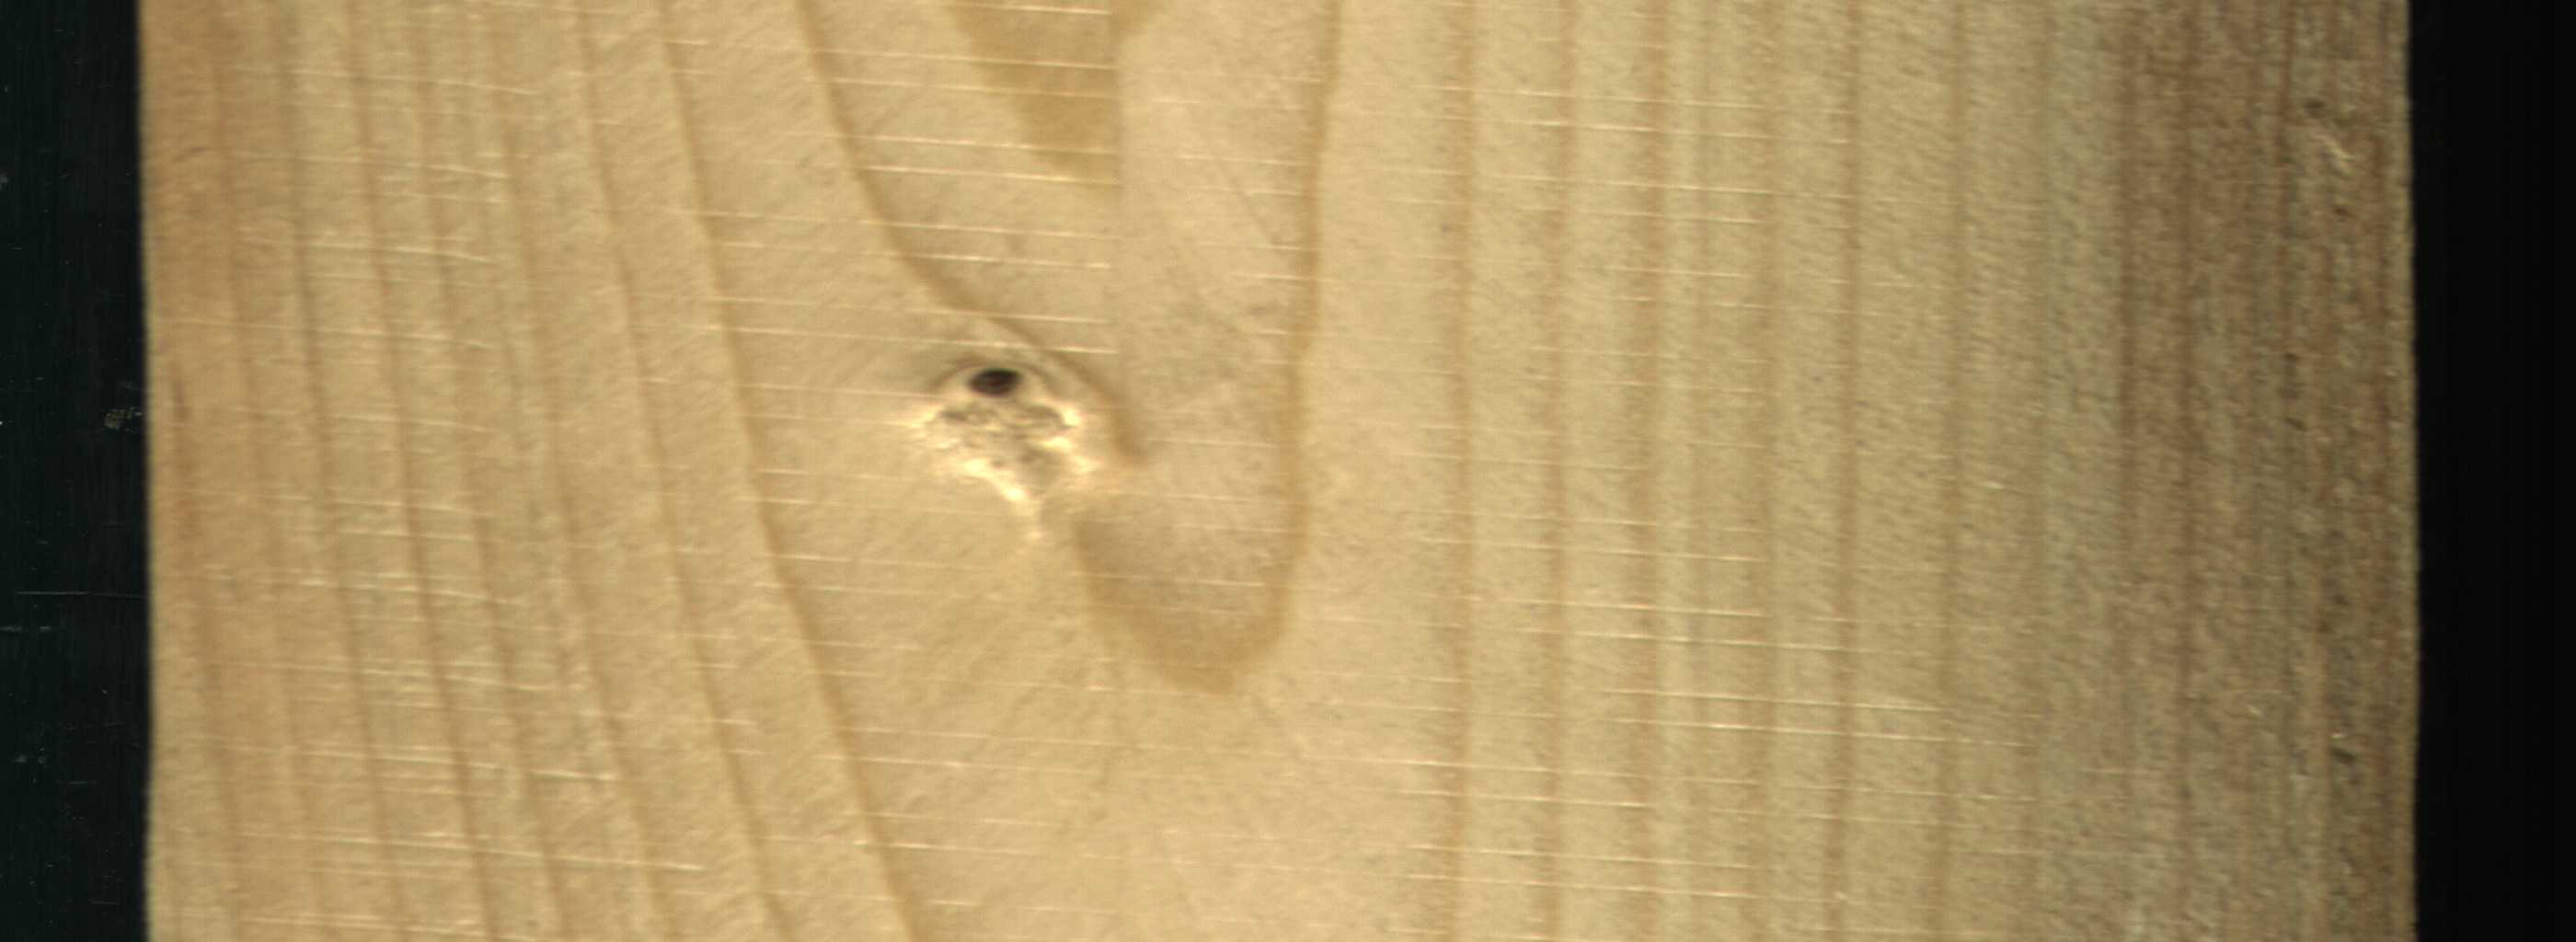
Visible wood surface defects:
Dead_Knot